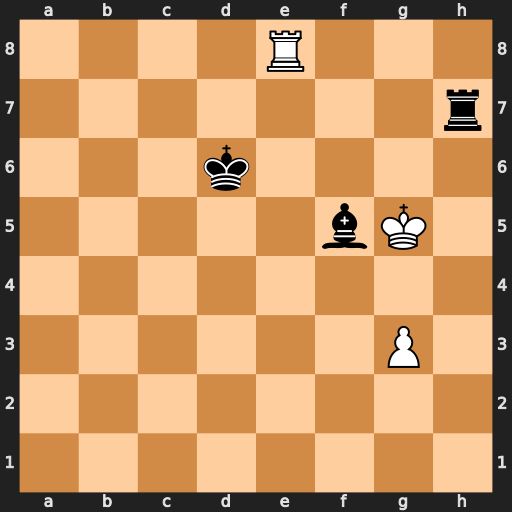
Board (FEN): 4R3/7r/3k4/5bK1/8/6P1/8/8
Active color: w
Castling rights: -
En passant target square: -
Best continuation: Kxf5 Rf7+ Kg6